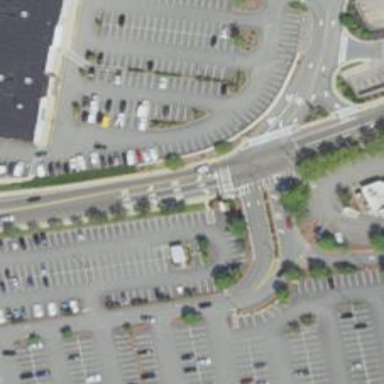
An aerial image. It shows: Parking space.